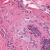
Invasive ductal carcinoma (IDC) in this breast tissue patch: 0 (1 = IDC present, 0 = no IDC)